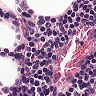
Metastatic tissue present: no